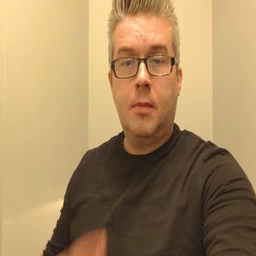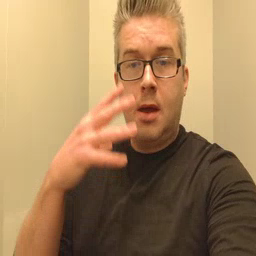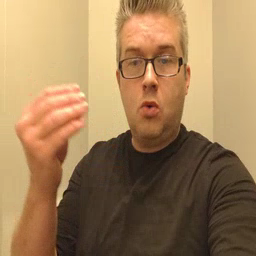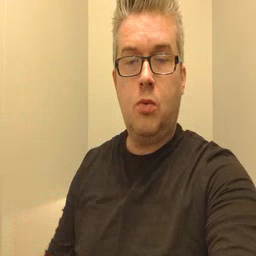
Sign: go